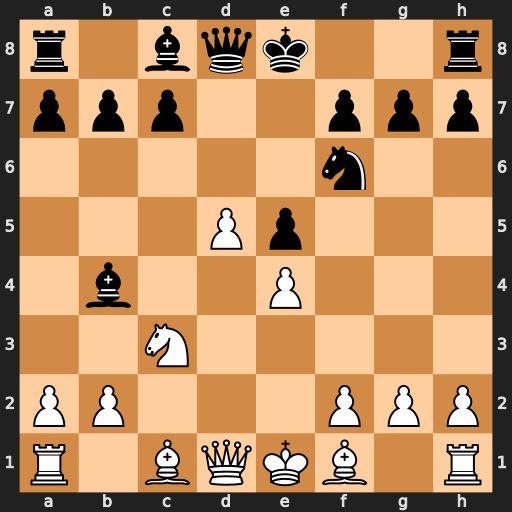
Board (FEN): r1bqk2r/ppp2ppp/5n2/3Pp3/1b2P3/2N5/PP3PPP/R1BQKB1R
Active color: w
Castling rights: KQkq
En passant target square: -
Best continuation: Qa4+ Bd7 Qxb4